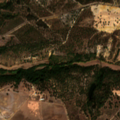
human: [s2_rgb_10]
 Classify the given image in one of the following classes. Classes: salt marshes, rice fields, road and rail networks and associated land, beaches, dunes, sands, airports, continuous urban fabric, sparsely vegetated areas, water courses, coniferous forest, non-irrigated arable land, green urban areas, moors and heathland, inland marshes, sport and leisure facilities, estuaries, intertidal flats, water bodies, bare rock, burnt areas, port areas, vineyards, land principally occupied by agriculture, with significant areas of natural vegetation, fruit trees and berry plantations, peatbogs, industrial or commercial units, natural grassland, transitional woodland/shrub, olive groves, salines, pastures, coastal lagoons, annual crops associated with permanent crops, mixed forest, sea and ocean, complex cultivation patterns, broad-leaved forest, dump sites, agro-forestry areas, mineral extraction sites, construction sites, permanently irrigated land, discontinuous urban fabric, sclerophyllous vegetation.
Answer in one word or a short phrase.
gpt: non-irrigated arable land, land principally occupied by agriculture, with significant areas of natural vegetation, agro-forestry areas, broad-leaved forest, mixed forest, transitional woodland/shrub